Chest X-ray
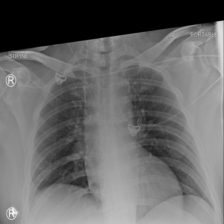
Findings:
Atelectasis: negative
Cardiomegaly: negative
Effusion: negative
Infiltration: negative
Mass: negative
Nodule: negative
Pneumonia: negative
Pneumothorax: negative
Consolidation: negative
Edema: negative
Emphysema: negative
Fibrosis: negative
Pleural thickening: negative
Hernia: negative